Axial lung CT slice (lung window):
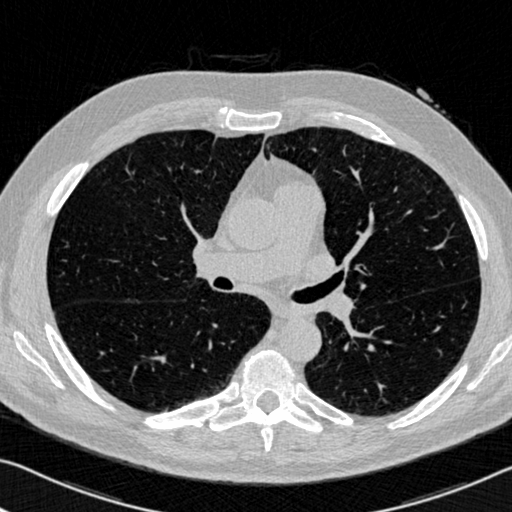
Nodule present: no